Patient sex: M
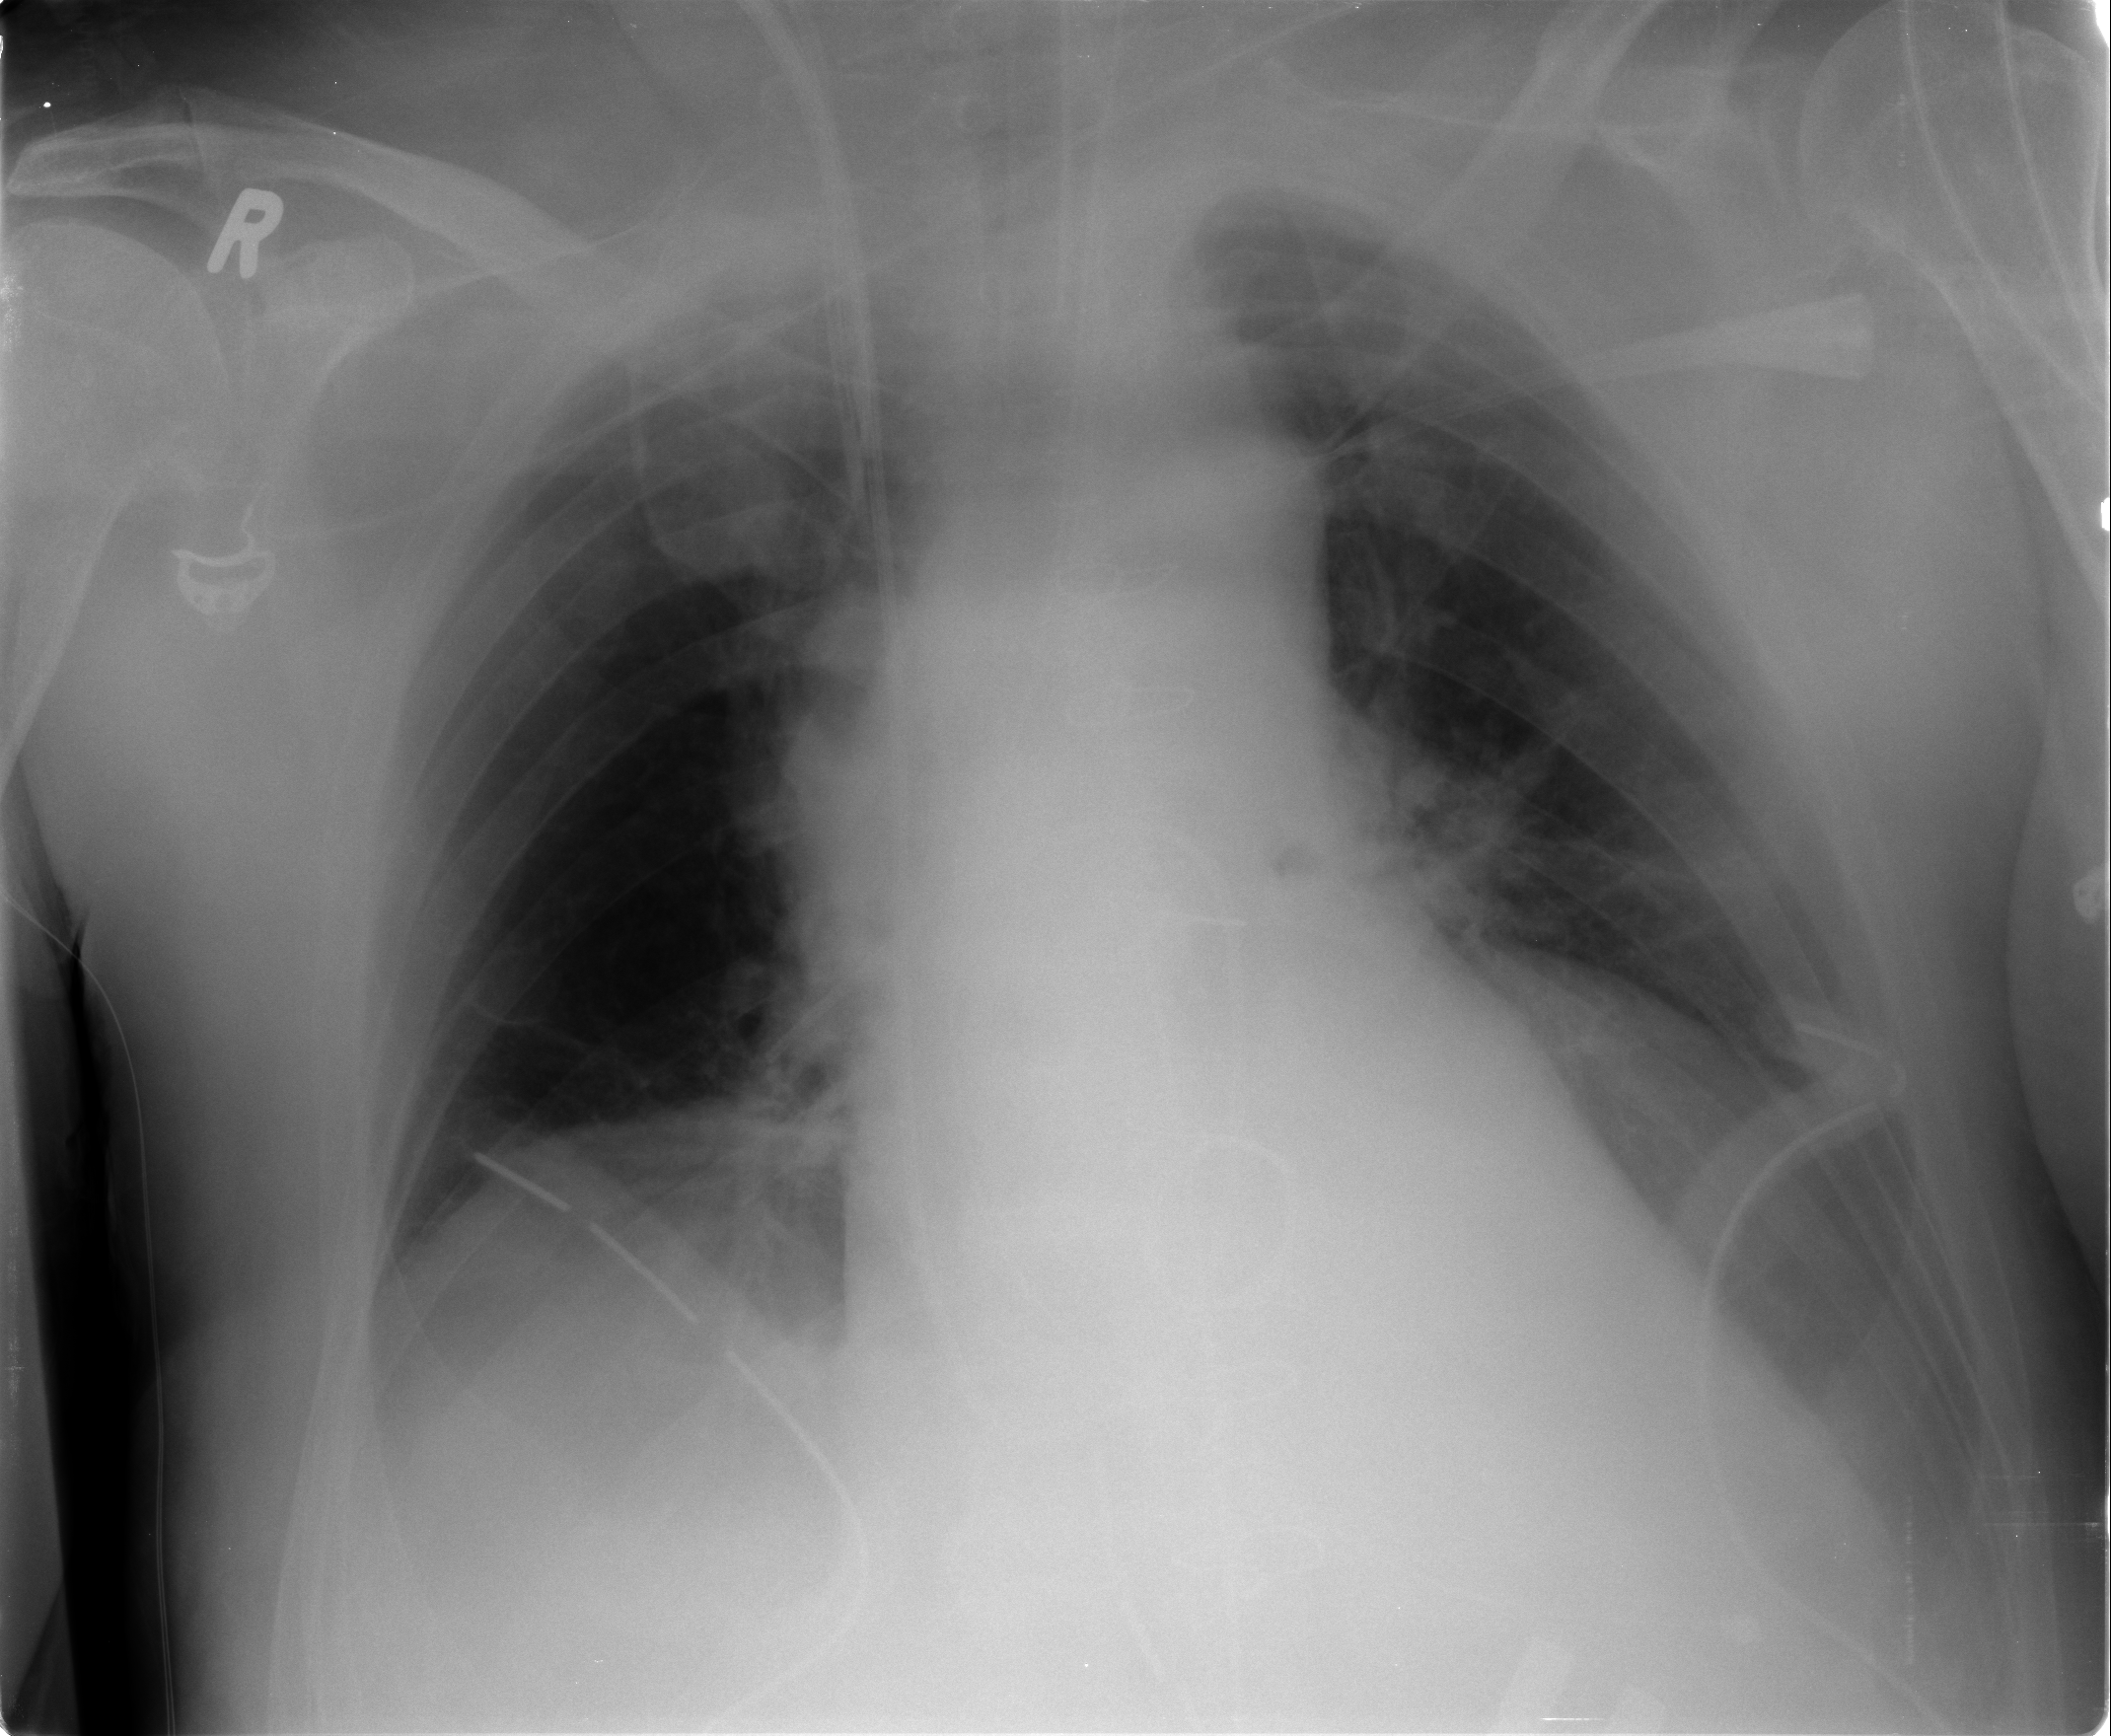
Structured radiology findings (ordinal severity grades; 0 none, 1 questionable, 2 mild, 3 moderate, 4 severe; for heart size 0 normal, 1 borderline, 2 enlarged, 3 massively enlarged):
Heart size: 3
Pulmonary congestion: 2
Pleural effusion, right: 1
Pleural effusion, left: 1
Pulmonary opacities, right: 0
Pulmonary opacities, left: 0
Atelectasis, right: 1
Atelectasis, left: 1